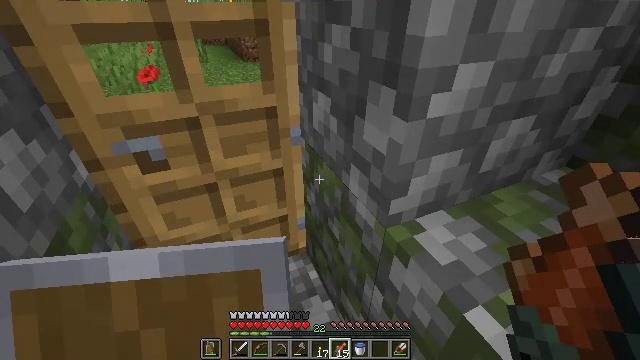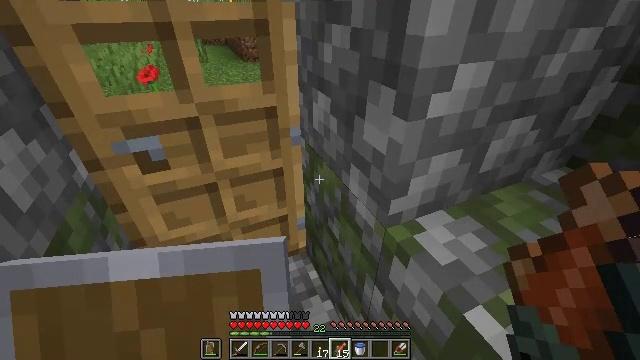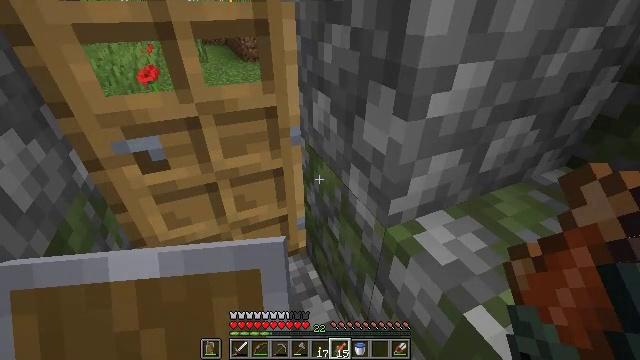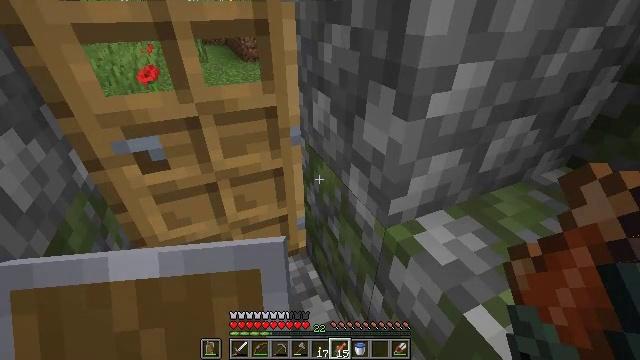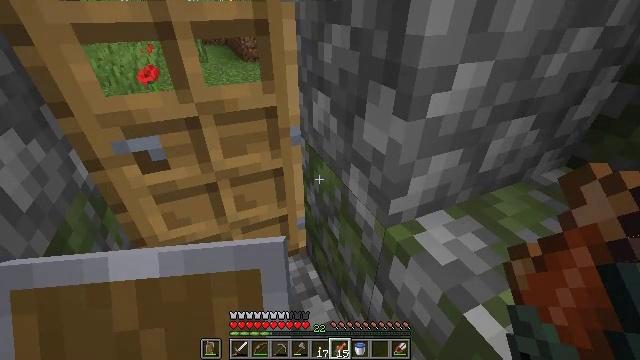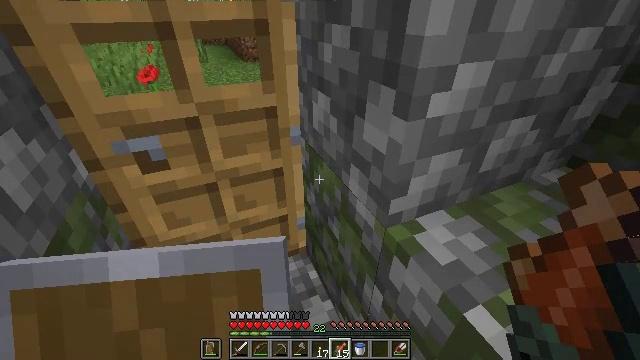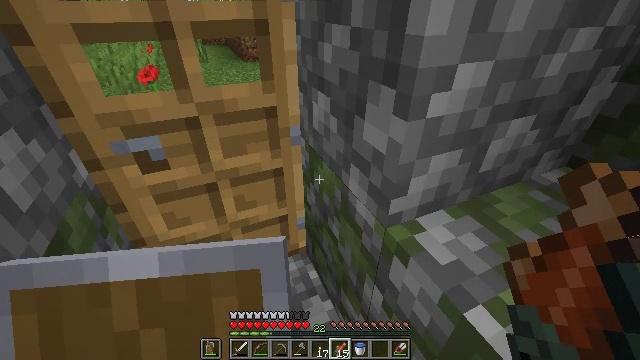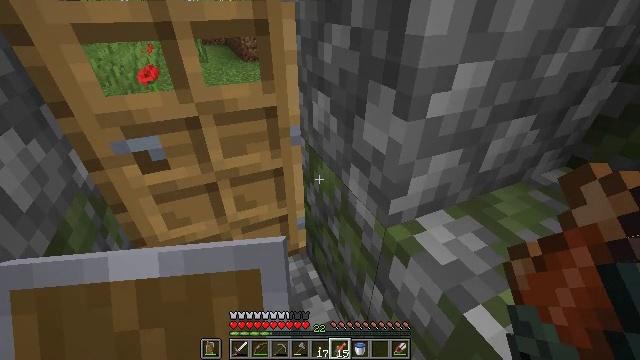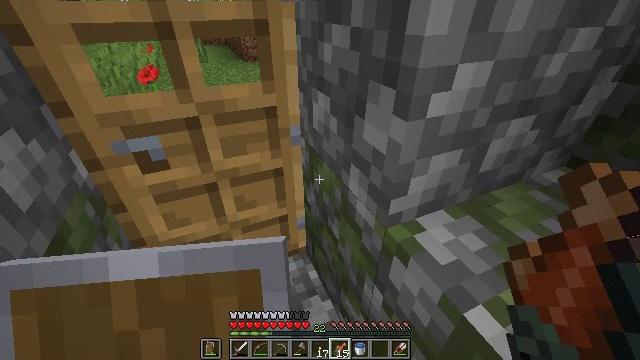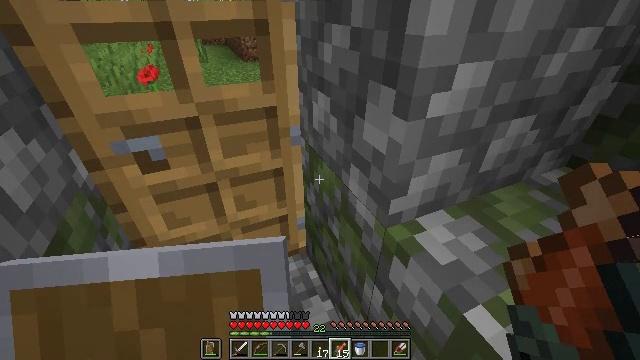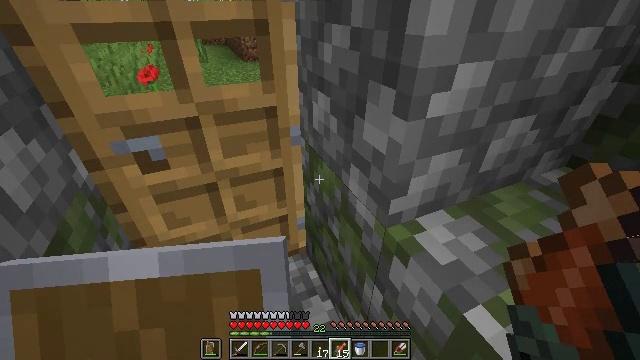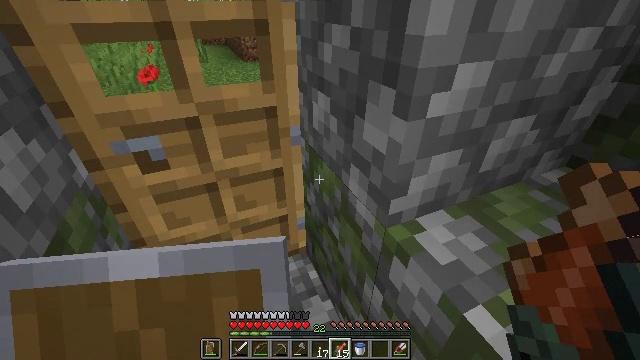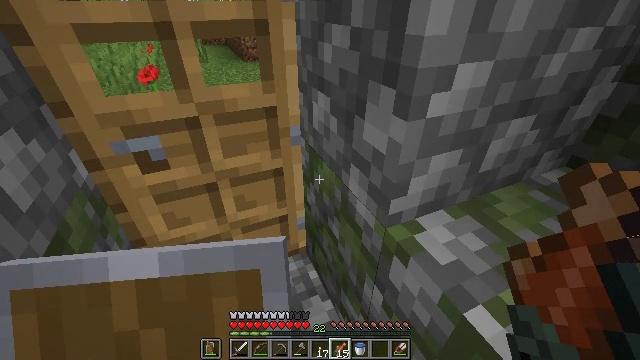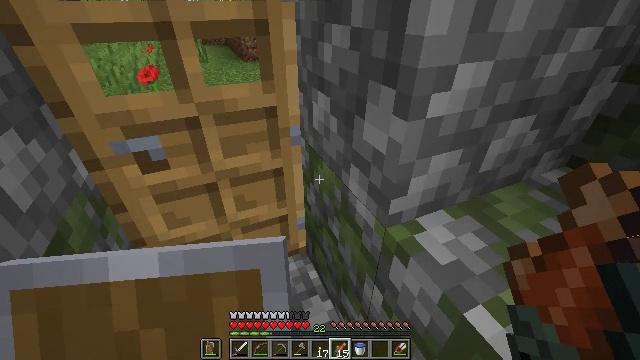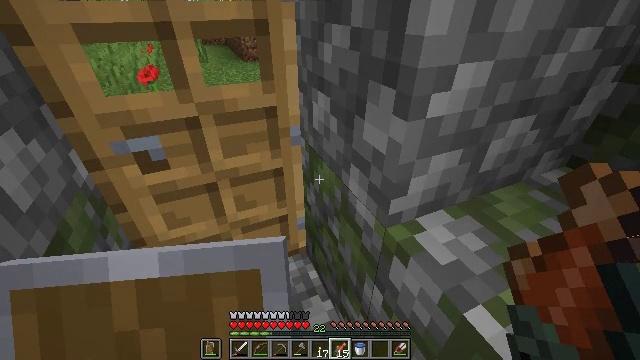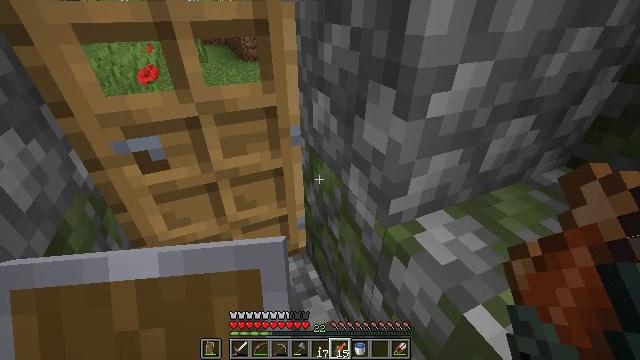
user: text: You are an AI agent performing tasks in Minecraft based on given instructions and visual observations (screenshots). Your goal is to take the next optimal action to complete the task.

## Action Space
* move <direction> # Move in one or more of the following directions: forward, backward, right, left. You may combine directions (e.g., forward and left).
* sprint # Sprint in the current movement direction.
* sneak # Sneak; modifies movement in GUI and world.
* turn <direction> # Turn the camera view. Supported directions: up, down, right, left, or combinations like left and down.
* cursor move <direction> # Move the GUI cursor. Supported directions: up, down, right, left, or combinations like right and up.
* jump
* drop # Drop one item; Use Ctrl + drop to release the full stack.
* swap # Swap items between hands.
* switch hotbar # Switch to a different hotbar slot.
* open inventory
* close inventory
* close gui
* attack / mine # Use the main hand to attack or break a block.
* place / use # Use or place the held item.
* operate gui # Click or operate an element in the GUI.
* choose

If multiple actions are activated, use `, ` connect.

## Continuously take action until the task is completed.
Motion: motion action
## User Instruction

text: Gather dark oak leaves from the canopy.
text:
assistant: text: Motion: no_op
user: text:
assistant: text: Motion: no_op
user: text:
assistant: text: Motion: no_op
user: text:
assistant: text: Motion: no_op
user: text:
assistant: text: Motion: no_op
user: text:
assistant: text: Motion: no_op
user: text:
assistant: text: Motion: no_op
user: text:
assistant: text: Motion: no_op
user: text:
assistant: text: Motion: no_op
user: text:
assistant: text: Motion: no_op
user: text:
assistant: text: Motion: no_op
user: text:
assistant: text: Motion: no_op
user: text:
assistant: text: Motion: no_op
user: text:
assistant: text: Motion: no_op
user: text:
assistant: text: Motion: no_op
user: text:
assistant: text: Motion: no_op
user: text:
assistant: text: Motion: no_op
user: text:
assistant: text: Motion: no_op
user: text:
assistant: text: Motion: no_op
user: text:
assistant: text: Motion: no_op
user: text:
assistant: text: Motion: no_op
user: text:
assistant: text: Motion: no_op
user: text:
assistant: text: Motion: no_op
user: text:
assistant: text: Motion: no_op
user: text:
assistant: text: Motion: no_op
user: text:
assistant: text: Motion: no_op
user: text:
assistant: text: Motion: no_op
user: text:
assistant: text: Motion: no_op
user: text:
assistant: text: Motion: no_op
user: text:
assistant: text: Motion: no_op